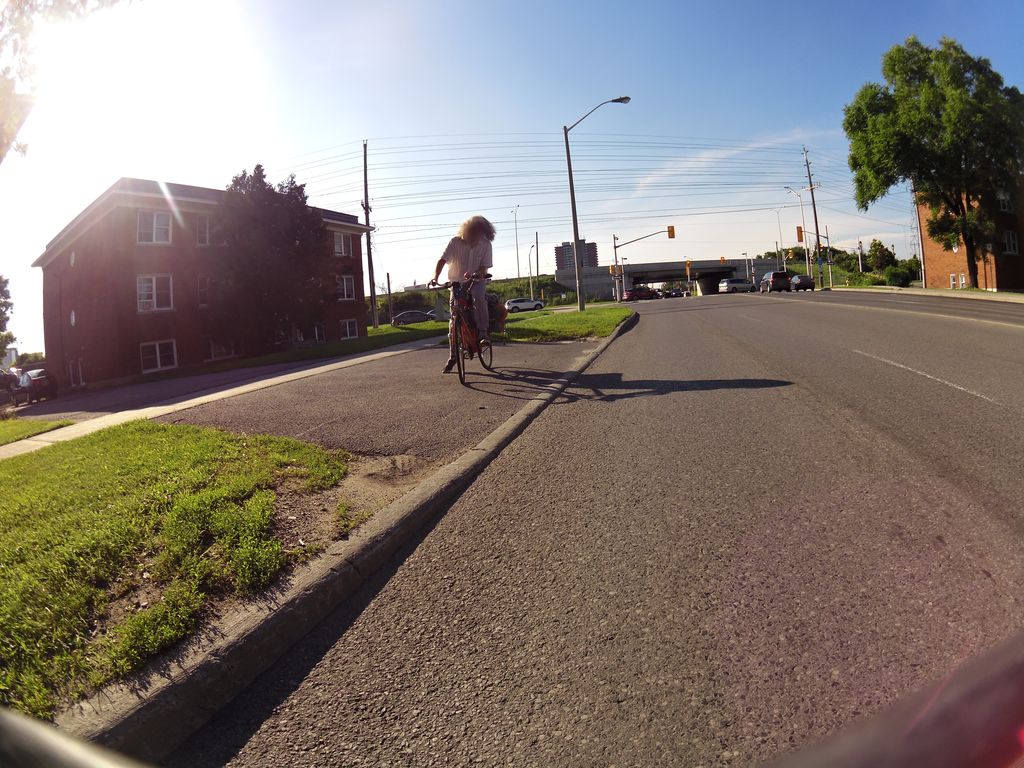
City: ottawa-gatineau